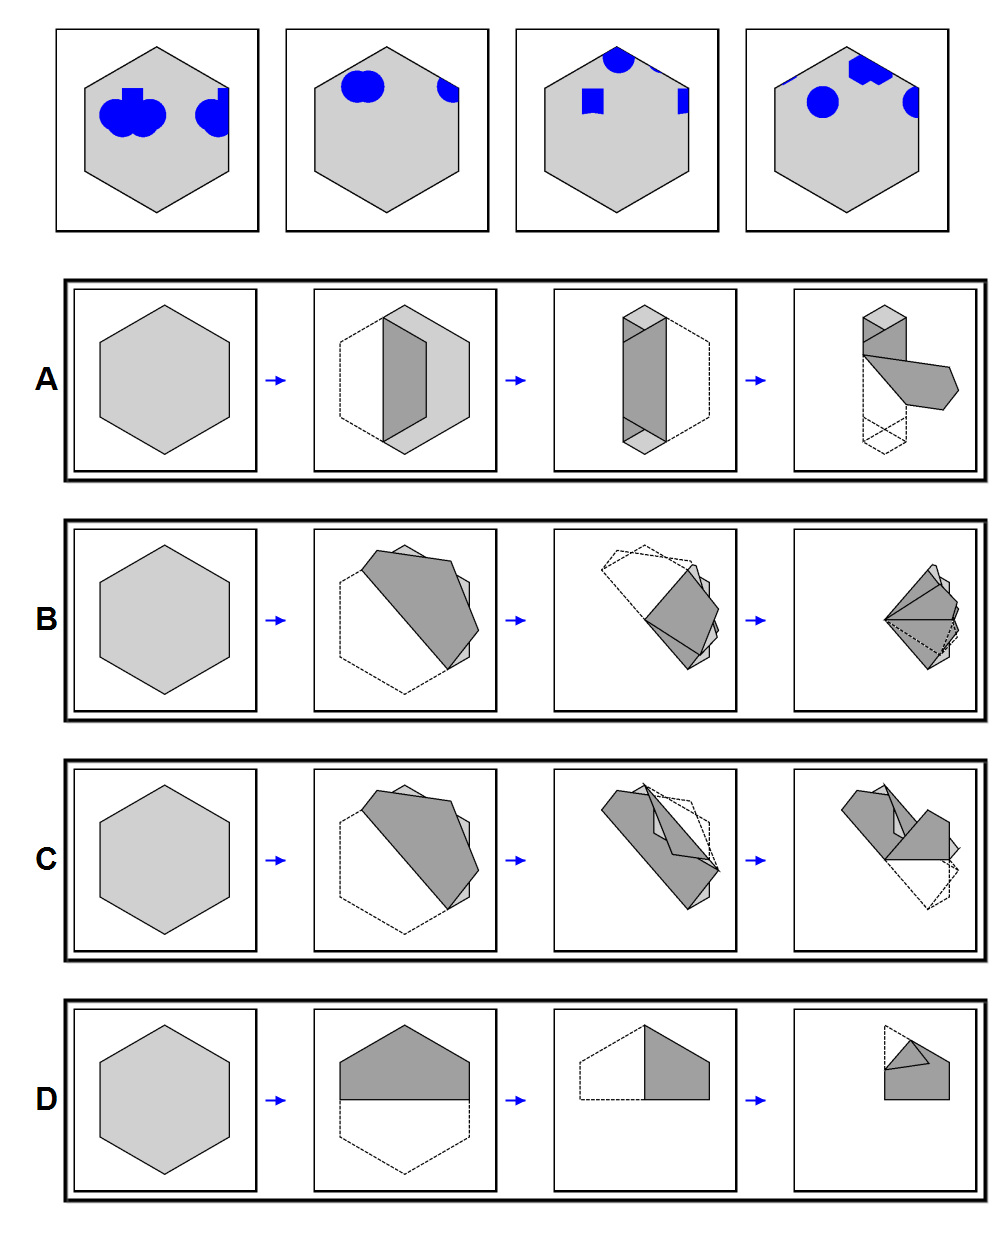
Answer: A